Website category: auto
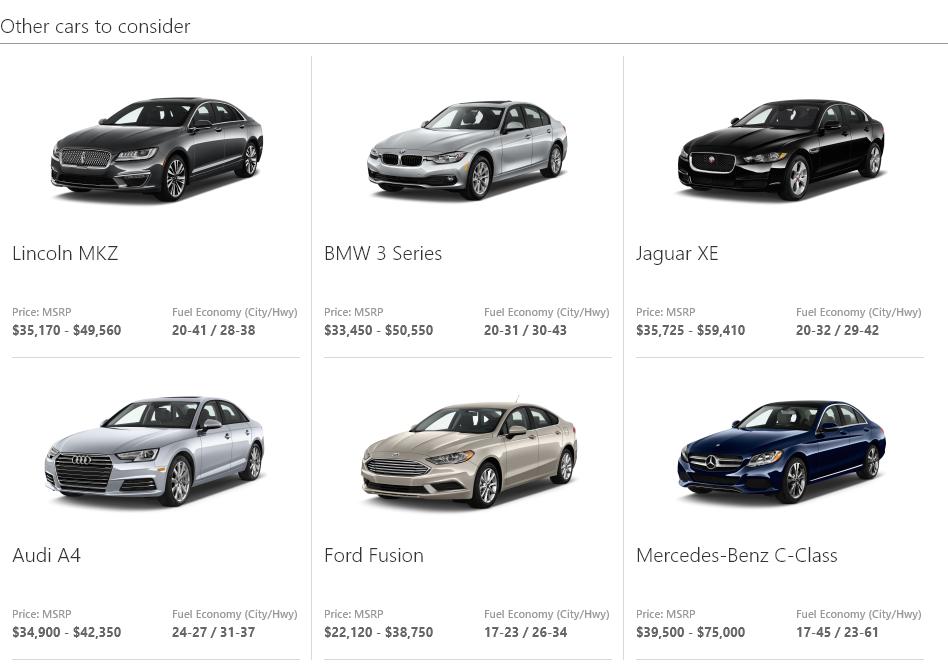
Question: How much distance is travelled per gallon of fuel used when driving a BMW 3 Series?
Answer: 20-31 / 30-43

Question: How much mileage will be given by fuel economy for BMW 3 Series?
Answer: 20-31 / 30-43

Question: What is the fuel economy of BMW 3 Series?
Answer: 20-31 / 30-43

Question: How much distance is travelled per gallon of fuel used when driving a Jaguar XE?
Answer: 20-32 / 29-42

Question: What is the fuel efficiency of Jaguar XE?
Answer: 20-32 / 29-42

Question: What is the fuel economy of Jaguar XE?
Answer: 20-32 / 29-42

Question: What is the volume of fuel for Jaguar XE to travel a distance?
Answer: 20-32 / 29-42

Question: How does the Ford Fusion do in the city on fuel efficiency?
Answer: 17-23

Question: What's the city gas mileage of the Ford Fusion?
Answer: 17-23

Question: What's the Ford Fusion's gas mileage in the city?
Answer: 17-23

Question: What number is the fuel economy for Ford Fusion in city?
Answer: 17-23

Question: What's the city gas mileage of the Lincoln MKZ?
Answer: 20-41

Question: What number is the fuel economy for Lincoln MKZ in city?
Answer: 20-41

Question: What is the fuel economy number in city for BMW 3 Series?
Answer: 20-31

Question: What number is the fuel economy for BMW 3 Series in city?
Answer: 20-31

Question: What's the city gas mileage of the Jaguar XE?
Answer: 20-32

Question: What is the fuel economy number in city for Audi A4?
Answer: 24-27

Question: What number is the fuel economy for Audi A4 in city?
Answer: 24-27

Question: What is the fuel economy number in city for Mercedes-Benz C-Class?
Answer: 17-45

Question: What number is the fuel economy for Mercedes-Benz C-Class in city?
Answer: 17-45

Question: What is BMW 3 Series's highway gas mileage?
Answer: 30-43

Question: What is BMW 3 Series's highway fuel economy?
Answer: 30-43

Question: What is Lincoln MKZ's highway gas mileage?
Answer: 28-38

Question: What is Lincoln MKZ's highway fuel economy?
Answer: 28-38

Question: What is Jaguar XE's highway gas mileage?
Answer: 29-42

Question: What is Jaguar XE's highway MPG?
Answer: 29-42

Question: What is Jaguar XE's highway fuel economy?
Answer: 29-42

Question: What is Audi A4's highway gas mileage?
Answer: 31-37

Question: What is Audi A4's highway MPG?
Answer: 31-37

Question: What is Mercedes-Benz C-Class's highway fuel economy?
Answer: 23-61

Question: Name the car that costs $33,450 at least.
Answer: BMW 3 Series

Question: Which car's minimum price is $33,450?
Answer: BMW 3 Series

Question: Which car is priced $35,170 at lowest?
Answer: Lincoln MKZ

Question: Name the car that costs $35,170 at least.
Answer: Lincoln MKZ

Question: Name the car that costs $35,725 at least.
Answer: Jaguar XE

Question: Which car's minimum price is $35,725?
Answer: Jaguar XE

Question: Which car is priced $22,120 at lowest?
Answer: Ford Fusion

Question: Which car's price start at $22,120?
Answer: Ford Fusion

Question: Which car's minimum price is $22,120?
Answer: Ford Fusion

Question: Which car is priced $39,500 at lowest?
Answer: Mercedes-Benz C-Class

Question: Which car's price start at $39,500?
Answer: Mercedes-Benz C-Class

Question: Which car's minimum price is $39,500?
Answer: Mercedes-Benz C-Class

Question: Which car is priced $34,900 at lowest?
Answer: Audi A4

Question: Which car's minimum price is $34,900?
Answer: Audi A4

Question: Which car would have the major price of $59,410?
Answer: Jaguar XE

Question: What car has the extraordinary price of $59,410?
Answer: Jaguar XE

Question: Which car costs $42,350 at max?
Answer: Audi A4

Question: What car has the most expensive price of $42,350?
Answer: Audi A4

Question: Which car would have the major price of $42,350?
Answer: Audi A4

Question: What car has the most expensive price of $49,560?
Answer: Lincoln MKZ

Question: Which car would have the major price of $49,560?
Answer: Lincoln MKZ

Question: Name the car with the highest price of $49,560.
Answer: Lincoln MKZ

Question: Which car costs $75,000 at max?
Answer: Mercedes-Benz C-Class

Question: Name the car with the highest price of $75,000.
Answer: Mercedes-Benz C-Class

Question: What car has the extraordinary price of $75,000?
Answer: Mercedes-Benz C-Class

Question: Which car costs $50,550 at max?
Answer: BMW 3 Series

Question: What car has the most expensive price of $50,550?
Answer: BMW 3 Series

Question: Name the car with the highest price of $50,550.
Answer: BMW 3 Series

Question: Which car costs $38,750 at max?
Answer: Ford Fusion

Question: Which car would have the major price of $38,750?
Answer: Ford Fusion

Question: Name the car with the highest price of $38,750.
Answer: Ford Fusion

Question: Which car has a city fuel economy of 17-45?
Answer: Mercedes-Benz C-Class

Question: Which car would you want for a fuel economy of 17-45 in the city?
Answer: Mercedes-Benz C-Class

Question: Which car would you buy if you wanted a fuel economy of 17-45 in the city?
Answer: Mercedes-Benz C-Class